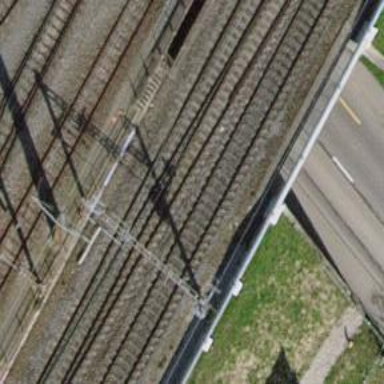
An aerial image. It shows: Bridge over electrified railway with contact lines.